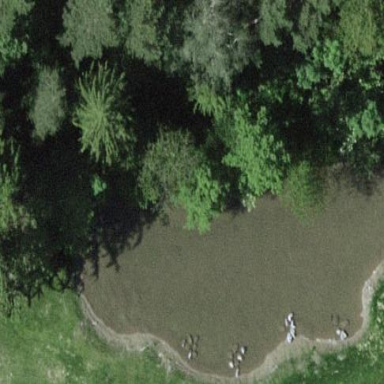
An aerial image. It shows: Water hazard in golf course. The hazard is natural water feature.